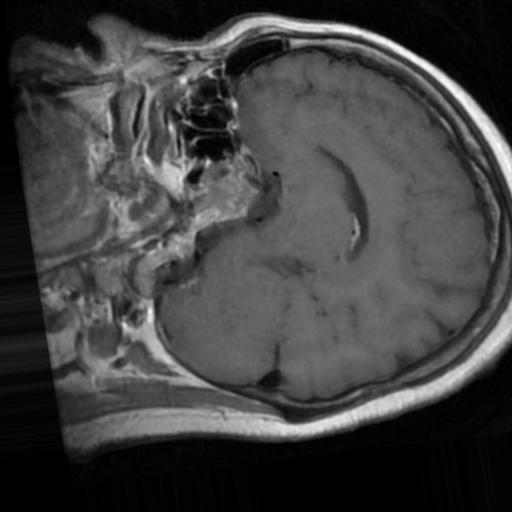
Label: brain_tumor